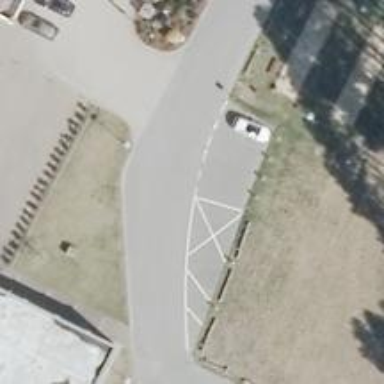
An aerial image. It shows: Parking area with surface.